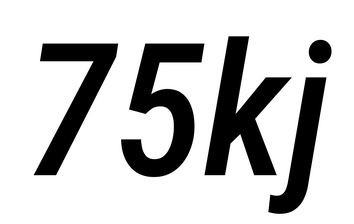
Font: Roboto-Italic_Condensed_Medium_Italic